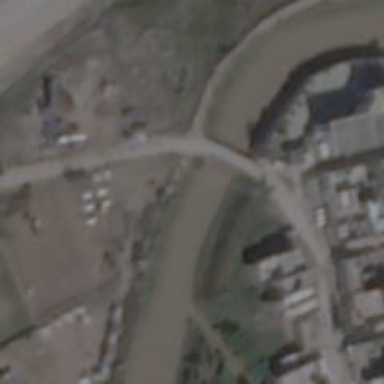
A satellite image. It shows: Residential road with bridge.